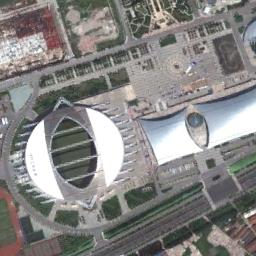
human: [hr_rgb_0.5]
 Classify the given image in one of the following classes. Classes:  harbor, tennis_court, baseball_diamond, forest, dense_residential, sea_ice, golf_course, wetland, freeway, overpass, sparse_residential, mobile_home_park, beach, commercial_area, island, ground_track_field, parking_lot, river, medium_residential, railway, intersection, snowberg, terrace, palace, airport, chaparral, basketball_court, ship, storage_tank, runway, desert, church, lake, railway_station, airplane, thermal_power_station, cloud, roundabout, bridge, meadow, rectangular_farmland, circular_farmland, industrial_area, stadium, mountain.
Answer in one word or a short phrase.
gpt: stadium